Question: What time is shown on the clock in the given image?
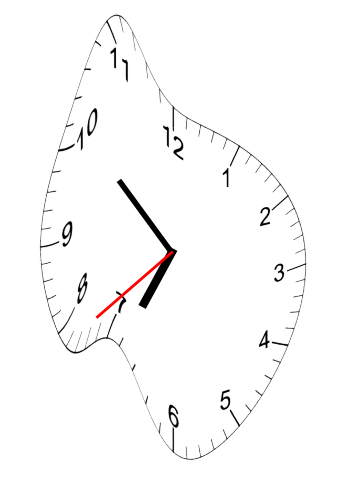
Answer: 06:51:38